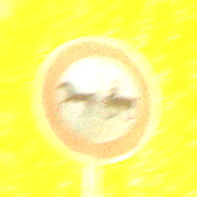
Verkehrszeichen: VerbotGespannfuhrwerke
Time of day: Night
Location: Outdoor (Urban)
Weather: PartlyCloudy
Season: NotSpecified
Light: Artificial